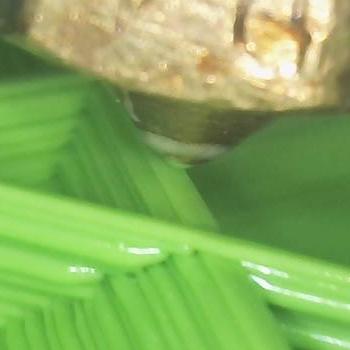
Flow rate: 84%